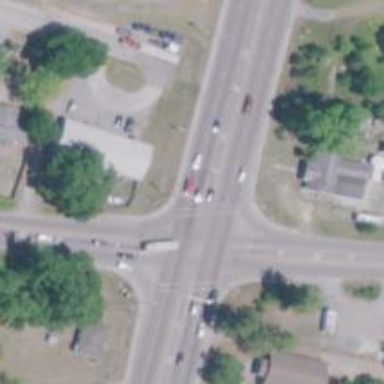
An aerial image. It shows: Marked road crossing.